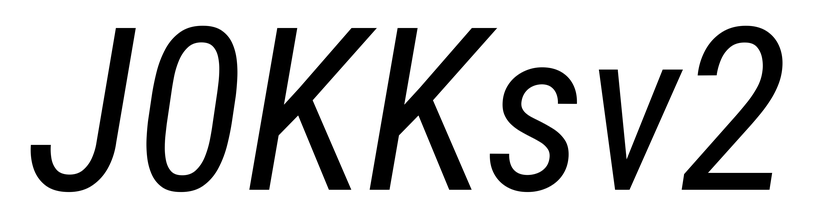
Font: Roboto-Italic_Condensed_Italic